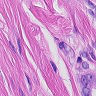
Metastatic tissue present: yes